Question: I'm showing a form using 'Form.ShowDialog()', in this Form I have override 'void WndProc(ref Message m)' because I want to close this form when user click outside Form area.
'''
private const int WM_NCACTIVATE = 0x0086;
protected override void WndProc(ref Message m)
{
switch (m.Msg)
{
case WM_NCACTIVATE:
if (_canClose) // when user click outside form, close form
this.Close(this, EventArgs.Empty);
break;
default:
break;
}
base.WndProc(ref m);
}
'''
This code work as I expected, but one minor problem, Windows play 'DING' sound every time user click outside Form area, I want to "mute" this 'DING' when this code processed.
## UPDATE
I managed to make this Form work as I want to, using advice from 'Hassan Mujtaba', but I still wonder how to mute this 'DING' if I use 'Form.ShowDialog'.

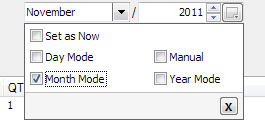
Answer: Using Form.Show() instead of Form.ShowDialog() will solve the problem.